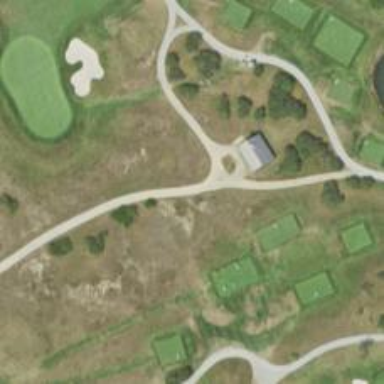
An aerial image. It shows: Path for both roads and golfers.